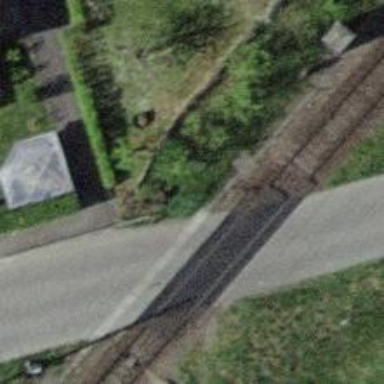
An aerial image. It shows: Railway track with contact lines for electrification.